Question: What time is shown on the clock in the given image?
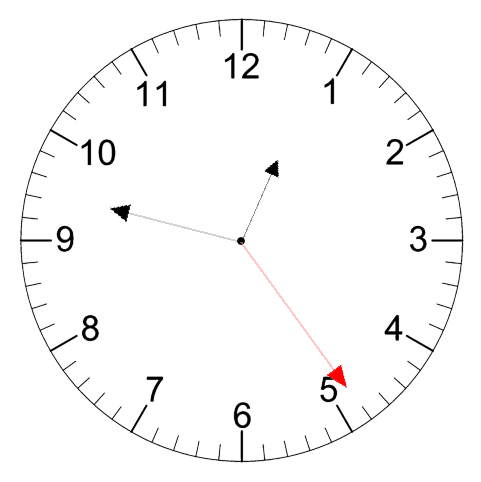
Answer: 12:47:24